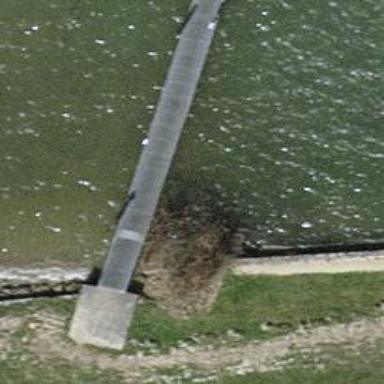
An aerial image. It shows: Footway road with movable bridge.